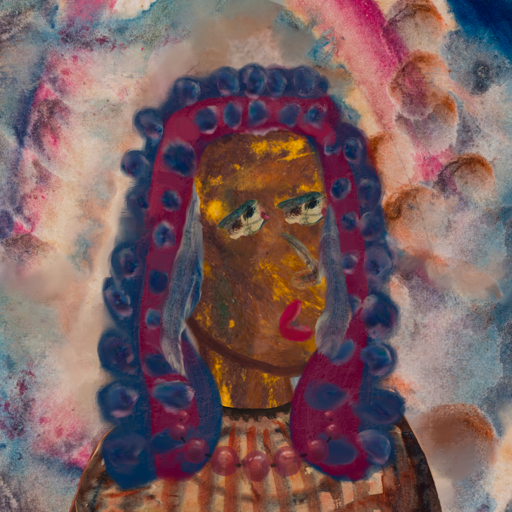
Background: Rupkatha, Head And Neck Side: Comrade, Face Side: Pipe, Bust: Orphan, Hair Side: Hill_Girl, Head Accessory: Blank, Second Necklace: Blank, Necklace: Irani_2, Baby: Blank